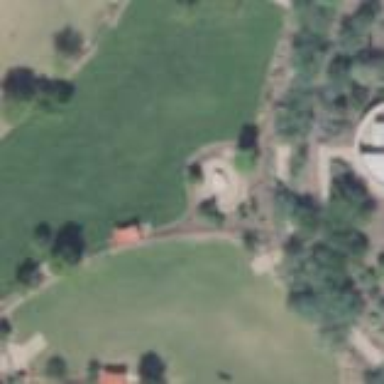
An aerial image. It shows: Dog park enclosed by fence.